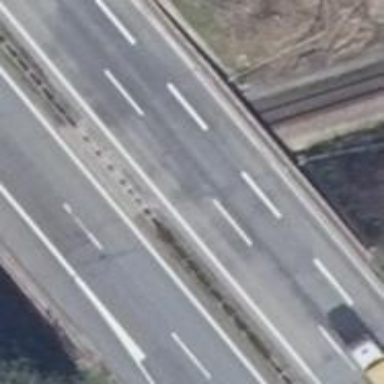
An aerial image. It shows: Motorway with concrete surface.